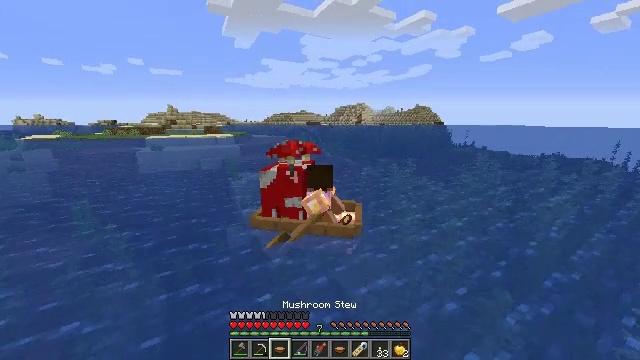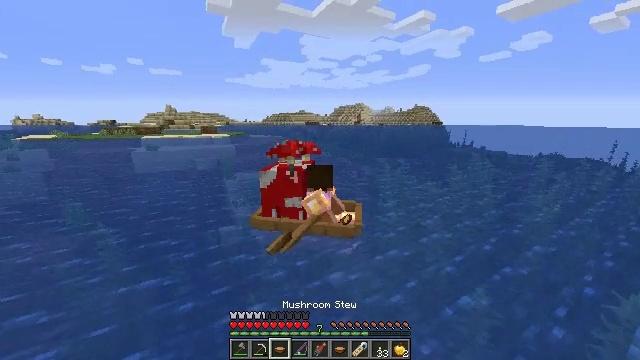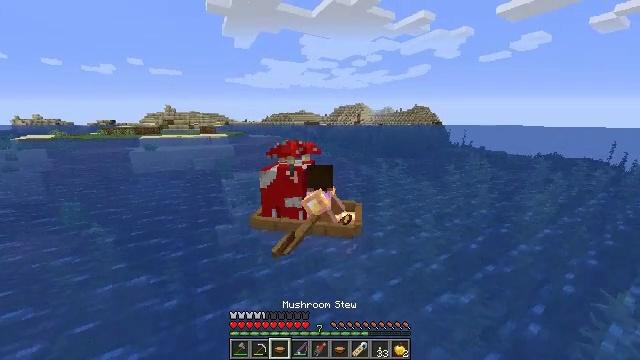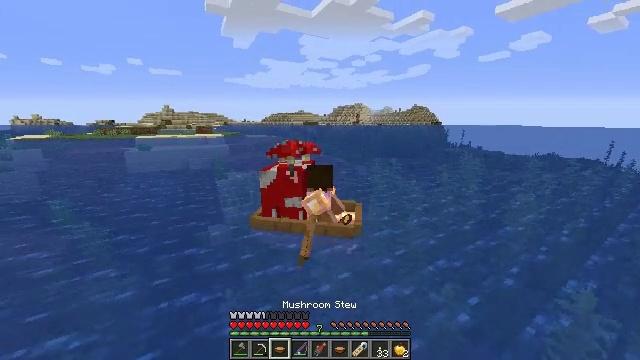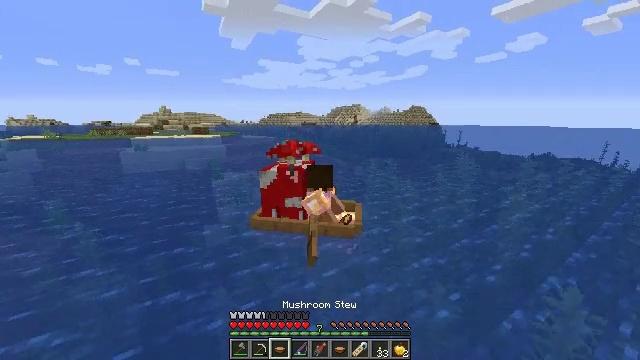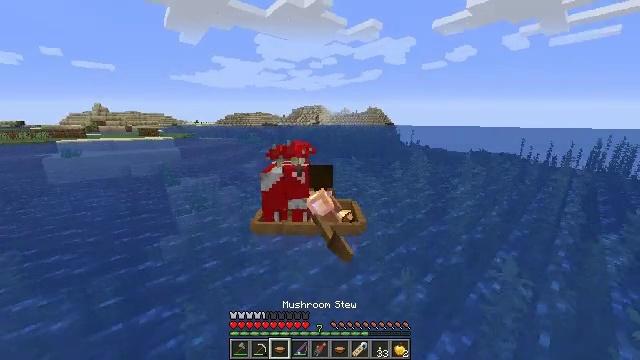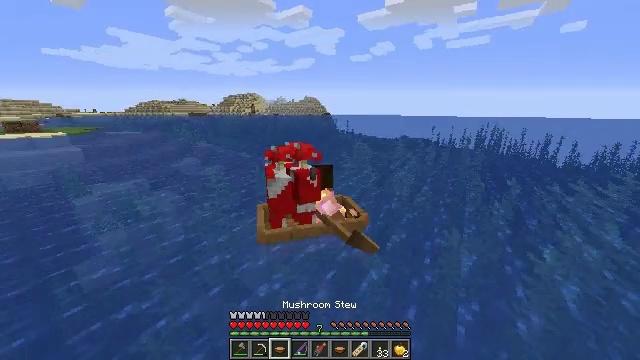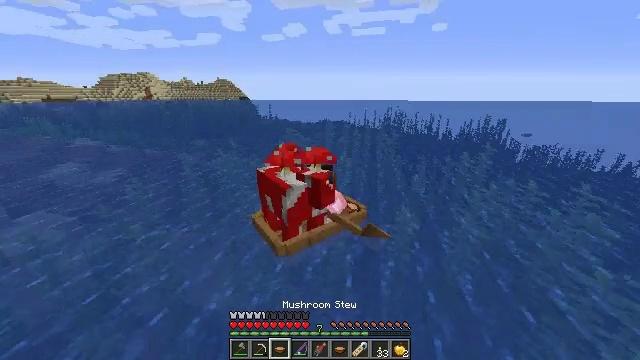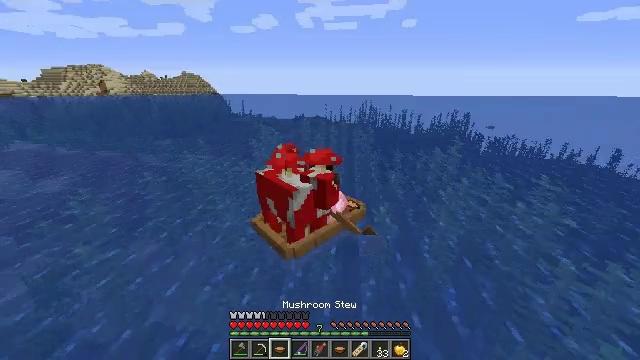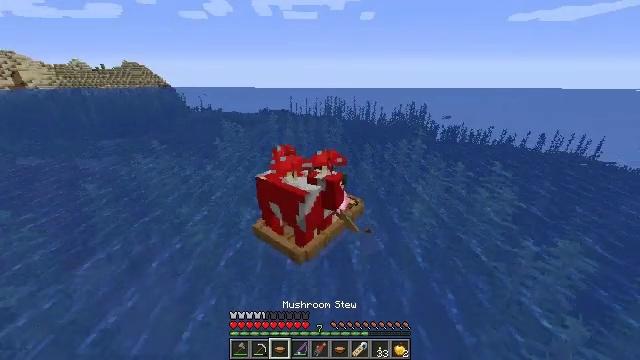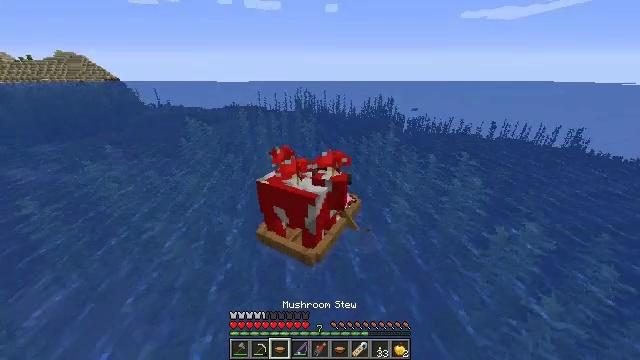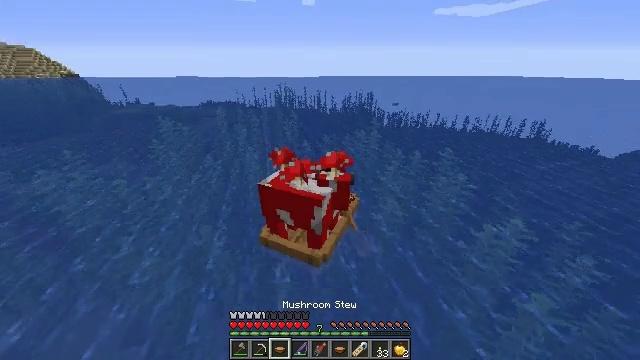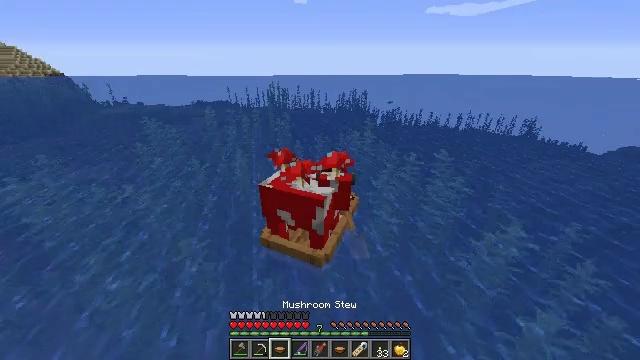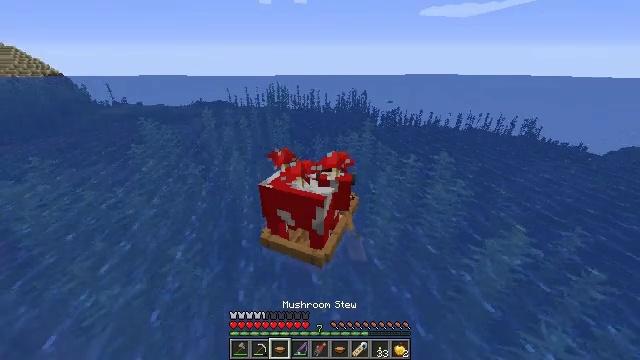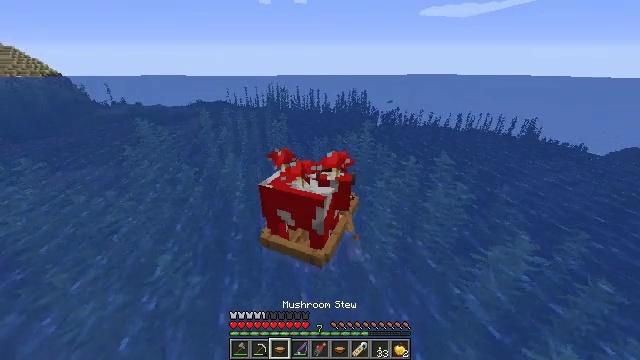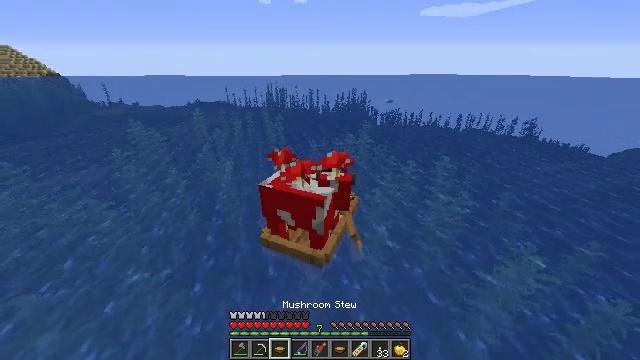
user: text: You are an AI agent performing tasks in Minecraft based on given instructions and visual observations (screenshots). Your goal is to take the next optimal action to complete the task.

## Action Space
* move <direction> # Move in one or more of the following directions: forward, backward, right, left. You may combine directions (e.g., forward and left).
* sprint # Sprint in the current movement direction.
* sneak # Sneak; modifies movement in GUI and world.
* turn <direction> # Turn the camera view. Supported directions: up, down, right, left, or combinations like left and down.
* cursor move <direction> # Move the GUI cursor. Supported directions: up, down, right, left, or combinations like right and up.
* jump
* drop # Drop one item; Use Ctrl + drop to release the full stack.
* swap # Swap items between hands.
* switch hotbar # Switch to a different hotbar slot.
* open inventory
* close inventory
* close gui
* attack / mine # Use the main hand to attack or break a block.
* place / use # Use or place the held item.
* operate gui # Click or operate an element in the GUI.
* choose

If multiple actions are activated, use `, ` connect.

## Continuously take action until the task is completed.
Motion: motion action
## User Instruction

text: Remove a name tag from the inventory.
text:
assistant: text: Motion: move forward
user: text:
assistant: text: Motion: move forward
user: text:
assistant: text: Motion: move forward
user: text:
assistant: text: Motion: move forward
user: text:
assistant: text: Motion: move forward, turn right
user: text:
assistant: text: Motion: move forward, turn right and down
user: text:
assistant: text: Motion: move forward, turn right and down
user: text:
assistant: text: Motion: move forward, turn right and down
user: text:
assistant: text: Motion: move forward, turn right and down
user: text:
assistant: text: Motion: move forward, turn right and down
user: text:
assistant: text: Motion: move forward, turn right and down
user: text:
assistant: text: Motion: move forward, turn right
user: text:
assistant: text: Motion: move forward
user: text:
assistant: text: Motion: move forward
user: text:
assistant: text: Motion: move forward
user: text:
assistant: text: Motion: move forward
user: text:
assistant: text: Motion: move forward
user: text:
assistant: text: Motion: move forward
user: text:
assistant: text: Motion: move forward, turn left
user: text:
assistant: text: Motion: move forward, turn left and up
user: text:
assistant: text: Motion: move forward, turn left and up
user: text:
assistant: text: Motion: move forward, turn left
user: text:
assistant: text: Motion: move forward, turn left
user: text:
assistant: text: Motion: move forward
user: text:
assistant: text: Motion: move forward
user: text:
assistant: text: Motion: move forward
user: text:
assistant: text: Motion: move forward
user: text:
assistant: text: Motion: move forward
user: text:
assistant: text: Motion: move forward, turn left
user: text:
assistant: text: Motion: move forward, turn left and up